Question: I've faced an issue while creating tags for network interfaces, in AWS
I've created an 'aws_ec2_tag' resource, and tagged each created network interface with nested names of availability zones however, the , does not behave as expected (shown in image).

Current appearance:
'''
UNMANAGED | EU-WEST-1A eu-west-1b
UNMANAGED | EU-WEST-1B eu-west-1c
UNMANAGED | EU-WEST-1C eu-west-1a
'''
Expected appearance:
'''
UNMANAGED | EU-WEST-1A eu-west-1a
UNMANAGED | EU-WEST-1B eu-west-1b
UNMANAGED | EU-WEST-1C eu-west-1c
'''
Here is the 'main.tf'
'''
resource "aws_ec2_tag" "def_eni_sqs_private" {
count = length(var.availability_zones)
resource_id = element(flatten([for interface in aws_vpc_endpoint.sqs: interface.network_interface_ids]), count.index)
key = "Name"
value = join(" | ", [ UNMANAGED, upper(element(var.availability_zones, count.index)) ])
}
'''
Please help me to resolve this logic
As requested here is the variable
'''
variable "availability_zones" {
type = list(string)
default = data.aws_availability_zones.network_zones.names
}
'''
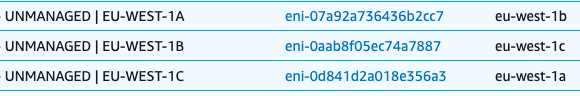
Answer: As I can see in this line you consider the number of interfaces is the same number of Azs
but what about if you have more than interface in the same AZ so I think it should be
another one in the next line is that the return type of aws_vpc_endpoint.sqs.network_interface_ids is a set not alist, so you may casting it to a list.
The last one is reading the value of AZ from interface itself, so your code can be something like this:
'''
data "aws_network_interface" "transfer_eni" {
for_each = aws_vpc_endpoint.sqs.network_interface_ids
id = each.value
}
resource "aws_ec2_tag" "def_eni_sqs_private" {
count = length(aws_vpc_endpoint.sqs.network_interface_ids)
resource_id =
data.aws_network_interface.transfer_eni[keys(data.aws_network_interface.transfer_eni)[count.index]].id
key = "Name"
value = join(" | ", [ UNMANAGED, upper
(data.aws_network_interface.transfer_eni[keys(data.aws_network_interface.transfer_eni
)[count.index]].availability_zone) ])}
'''